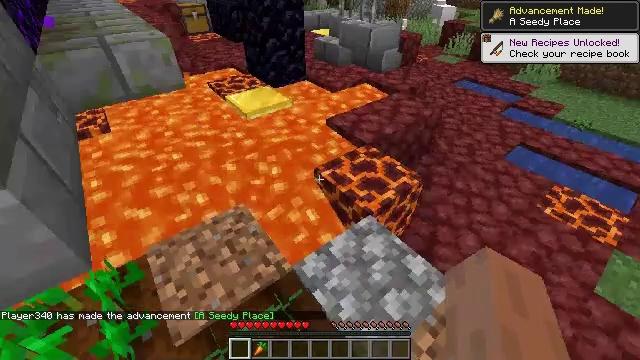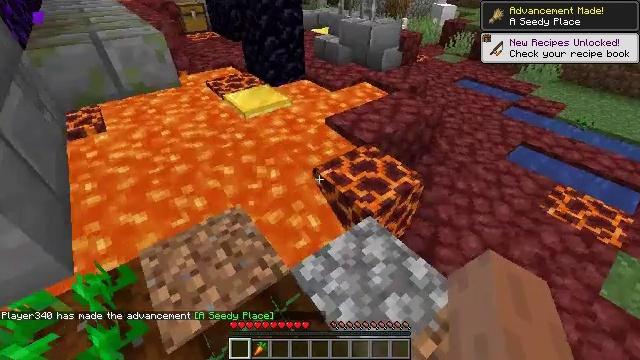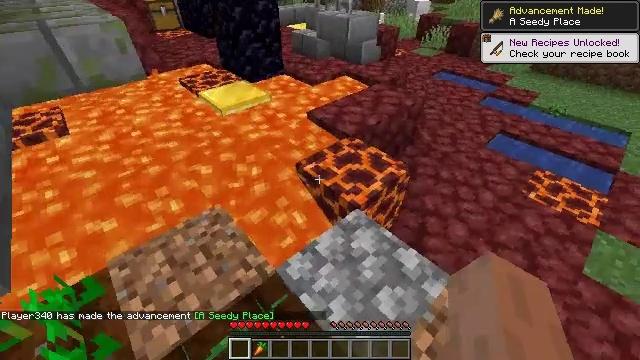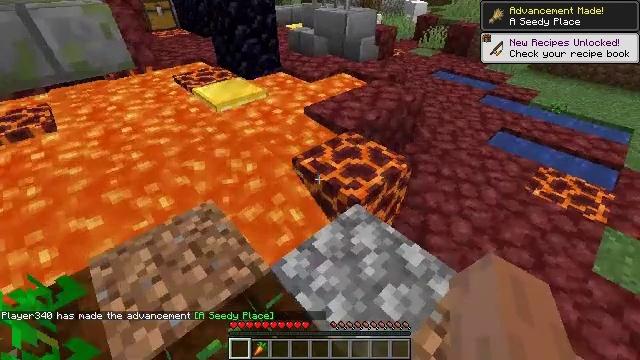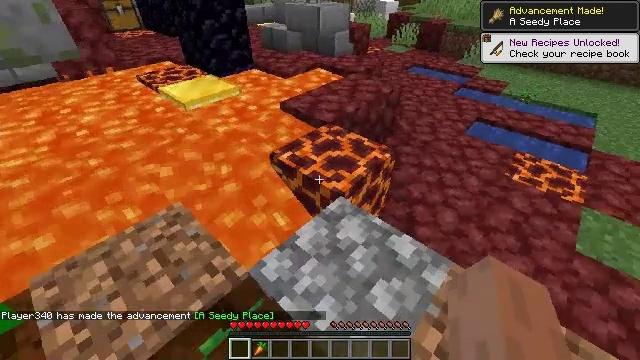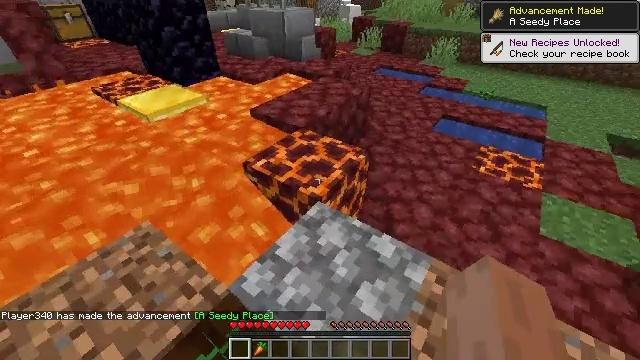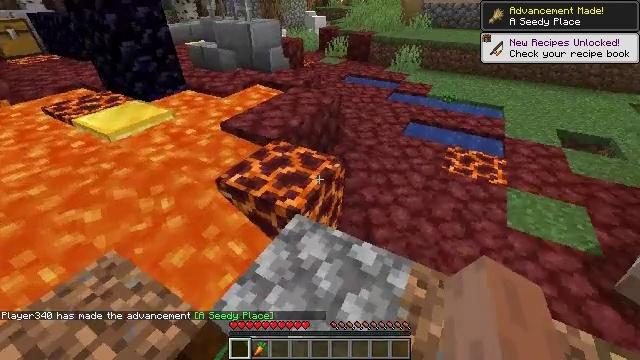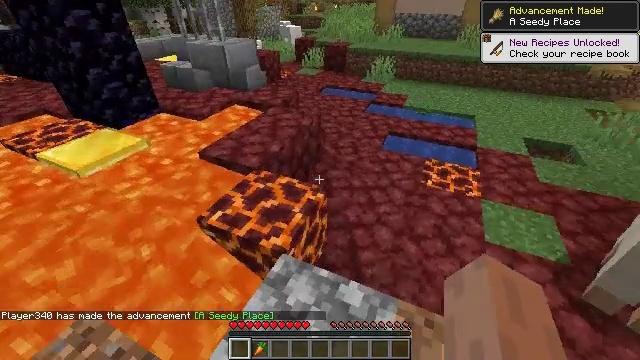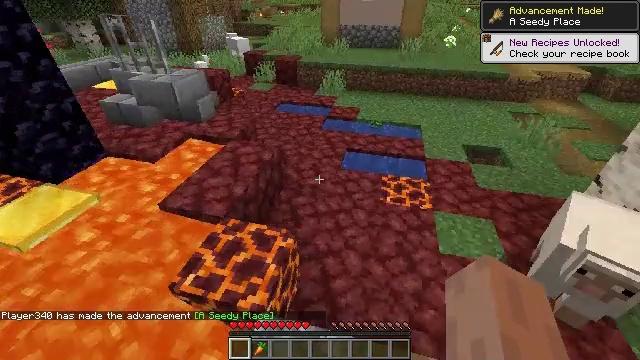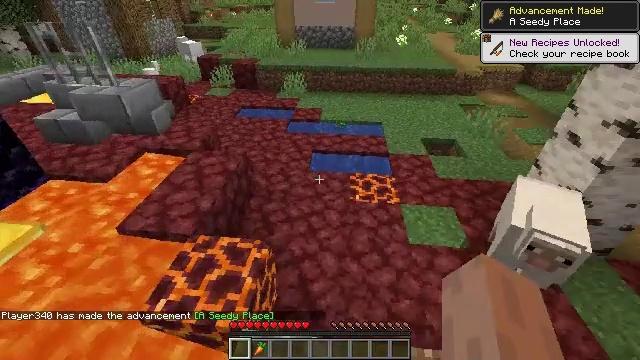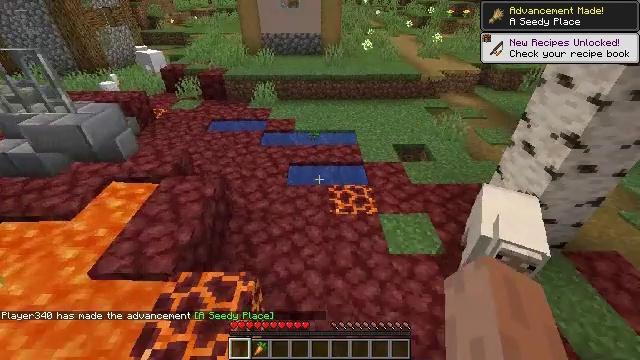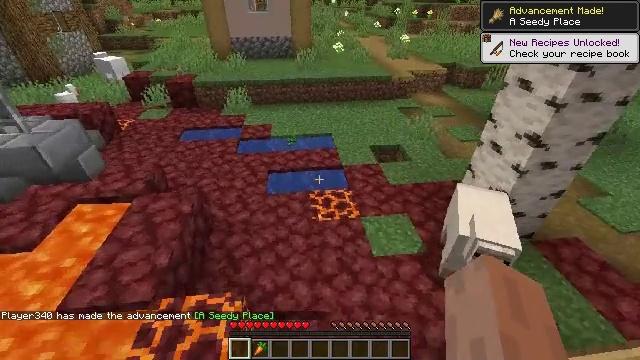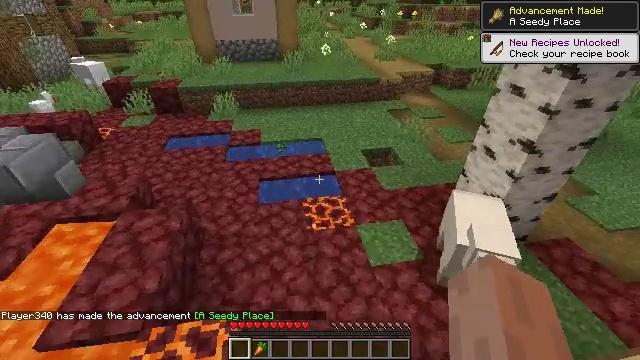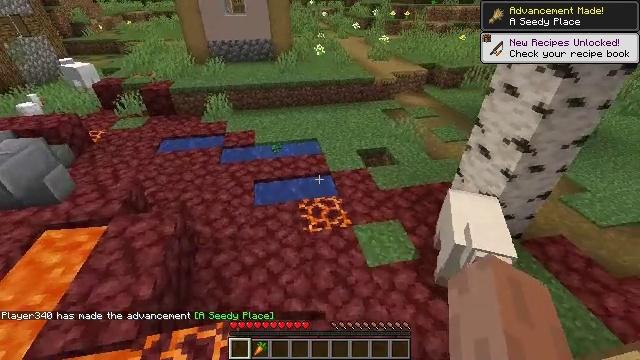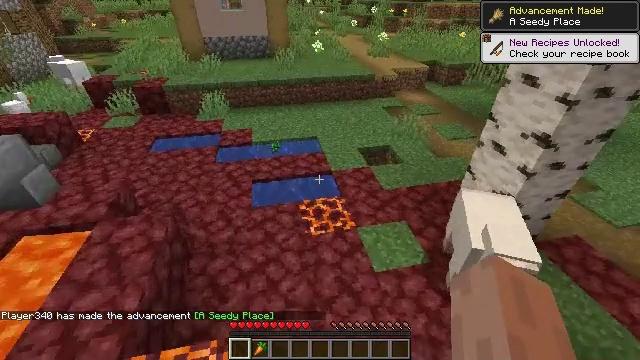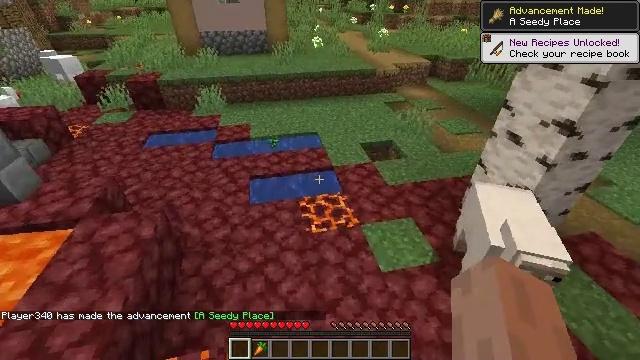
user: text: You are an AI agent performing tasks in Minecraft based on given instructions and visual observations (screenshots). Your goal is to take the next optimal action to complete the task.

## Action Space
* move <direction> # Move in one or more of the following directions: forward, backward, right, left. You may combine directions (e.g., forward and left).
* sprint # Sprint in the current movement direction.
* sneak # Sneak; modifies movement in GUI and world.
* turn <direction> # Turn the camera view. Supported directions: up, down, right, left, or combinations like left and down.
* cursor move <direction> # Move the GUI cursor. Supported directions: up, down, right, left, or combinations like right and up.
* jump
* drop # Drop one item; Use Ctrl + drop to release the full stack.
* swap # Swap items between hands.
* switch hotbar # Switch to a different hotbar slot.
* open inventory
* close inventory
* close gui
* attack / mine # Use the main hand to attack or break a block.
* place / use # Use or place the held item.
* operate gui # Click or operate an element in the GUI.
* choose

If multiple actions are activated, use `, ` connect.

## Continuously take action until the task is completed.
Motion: motion action
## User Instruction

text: Hunt animals.
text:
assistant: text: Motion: no_op
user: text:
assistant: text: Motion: turn right
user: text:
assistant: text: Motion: no_op
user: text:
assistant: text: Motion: turn right
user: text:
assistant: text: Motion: turn right
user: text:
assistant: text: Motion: move forward, turn right and up
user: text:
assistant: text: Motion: move forward, turn right, jump
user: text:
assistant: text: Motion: move forward, turn right, jump
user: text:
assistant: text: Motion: move forward, turn right, jump
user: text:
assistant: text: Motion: move forward, turn right
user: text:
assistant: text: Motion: move forward, turn right
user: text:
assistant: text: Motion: move forward, turn right
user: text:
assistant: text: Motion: move forward, turn right
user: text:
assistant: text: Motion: move forward
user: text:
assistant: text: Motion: move forward
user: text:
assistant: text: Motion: move forward
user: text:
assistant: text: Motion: move forward, jump
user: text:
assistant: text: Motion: move forward, turn left, jump
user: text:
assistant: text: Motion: move forward, turn left, jump
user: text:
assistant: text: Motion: move forward, turn left and up, jump
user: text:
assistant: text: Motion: move forward, turn left and up
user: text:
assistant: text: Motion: move forward, turn left and up
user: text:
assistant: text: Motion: move forward, turn left
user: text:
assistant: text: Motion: move forward
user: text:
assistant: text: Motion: move forward
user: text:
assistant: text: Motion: move forward, turn left
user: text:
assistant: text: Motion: move forward, turn left and up
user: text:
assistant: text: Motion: move forward, turn left and up
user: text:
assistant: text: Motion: move forward, turn left and up
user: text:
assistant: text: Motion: move forward, turn left and up